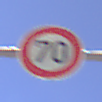
Verkehrszeichen: Geschwindigkeit70
Umgebung: Outdoor, Nature
Tageszeit: Midday
Wetter: Clear
Licht: Natural
Jahreszeit: NotSpecified
Kontrast: HighContrast